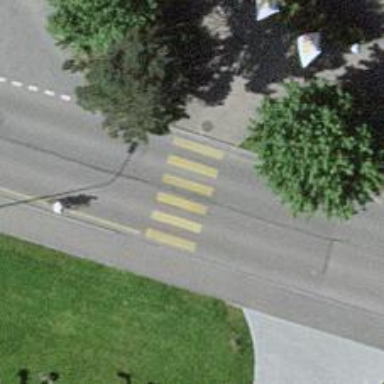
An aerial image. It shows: Asphalt footway.